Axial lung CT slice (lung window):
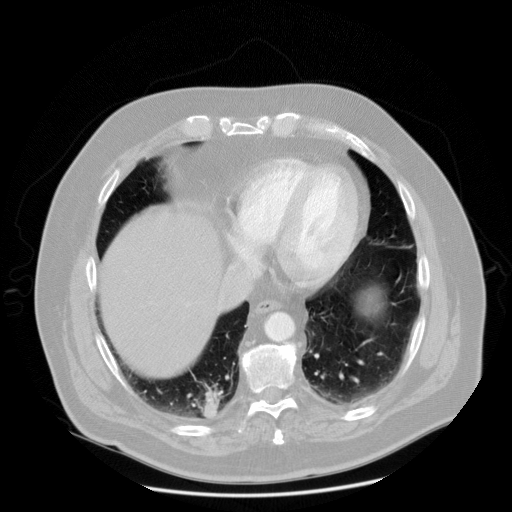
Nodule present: no